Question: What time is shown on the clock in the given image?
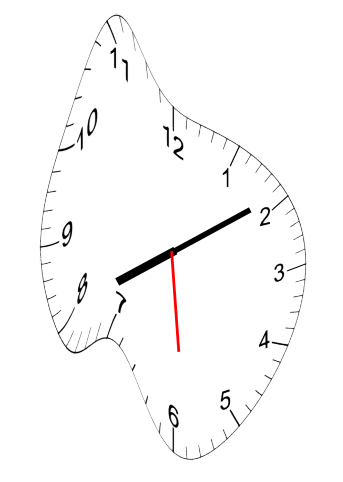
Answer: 08:09:29